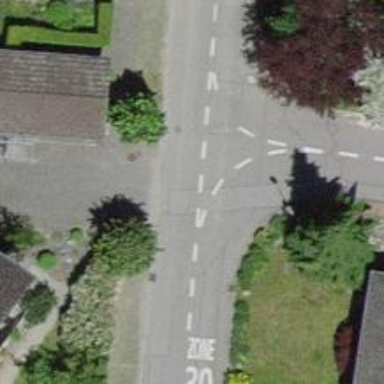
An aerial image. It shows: Smooth asphalt road in residential area.